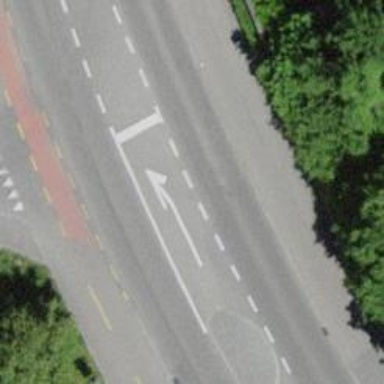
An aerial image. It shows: Asphalt road with primary highway designation. There is cycle lane on the left and cycle track on the right.